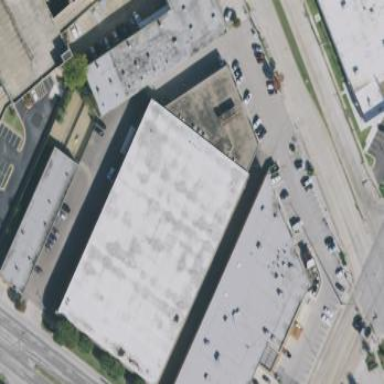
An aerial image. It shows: Warehouse building.